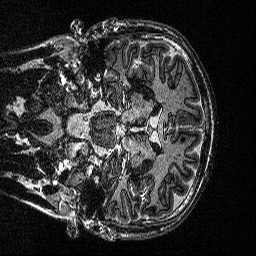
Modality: MP2RAGE
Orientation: coronal
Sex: male
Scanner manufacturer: siemens
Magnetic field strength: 3 T
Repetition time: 5 s
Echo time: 0.00292 s